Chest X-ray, PA view. Patient: 63 years old, sex M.
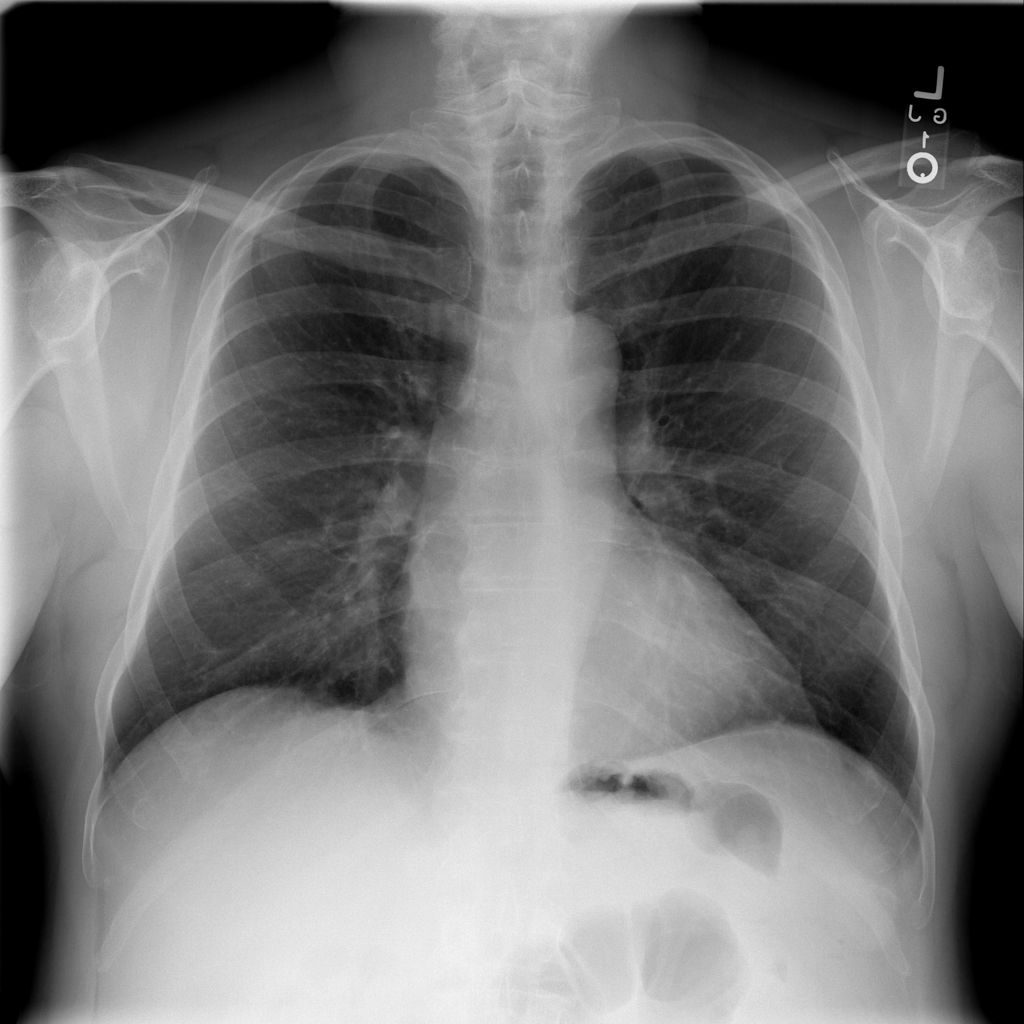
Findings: No Finding